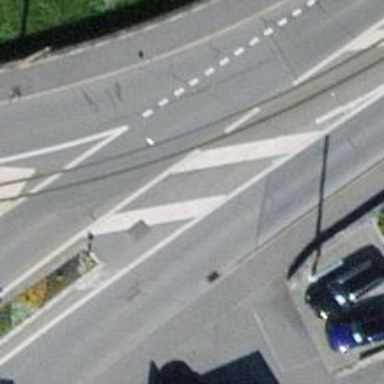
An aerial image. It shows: Railway level crossing.